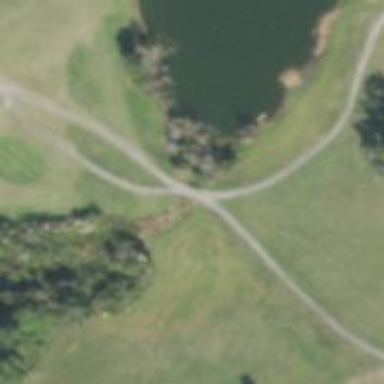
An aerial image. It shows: Footway that serves as golf path.